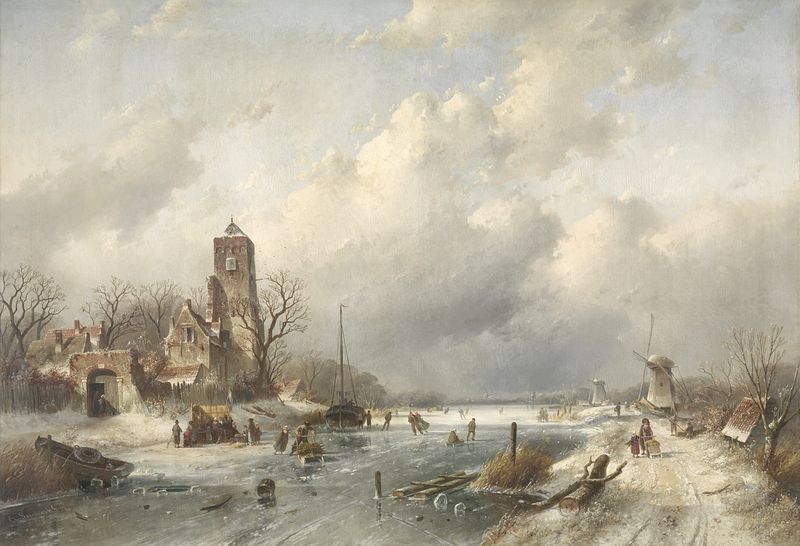
Titel: Wintergezicht
Künstler: Charles Leickert
Standort: Amsterdam
Institution: Rijksmuseum
Schlagwörter: fluss, turm, friedrich